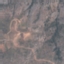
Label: HerbaceousVegetation